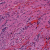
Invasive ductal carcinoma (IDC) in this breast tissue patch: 0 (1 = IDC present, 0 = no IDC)